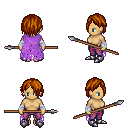
a pixel art fantasy rpg character, female body template, human, tanned skin, maroon tattered cape, magenta pants, brunette bangs hairstyle, white cloth bandages, metal boots, spear, four views (front, back, left, right), 2x2 character sprite sheet, small pixel art, hard edges, no anti-aliasing